【题型】填空题　【知识点】向量　【难度】easy
如图，点$E$、$F$分别是平行四边形$ABCD$的边$DC$、$BC$的中点，连接$DB$，如果$\overrightarrow{EF} = \vec{a}$，$\overrightarrow{BC} = \vec{b}$，那么向量$\overrightarrow{AB}$关于$\vec{a}$、$\vec{b}$的分解式为\underline{\ \ \ \ \ \ }。

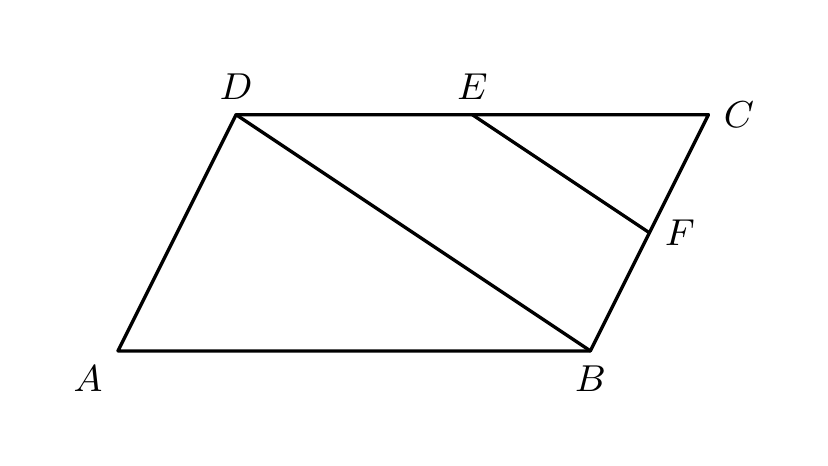
【解答】
\noindent【答案】$2\vec{a} + \vec{b}$

\vspace{1em}
\noindent【分析】本题考查向量的线性计算，根据题意，易得$BD = 2EF$，$BD \parallel EF$，进而得到$\overrightarrow{DB} = 2\overrightarrow{EF} = 2\vec{a}$，平行四边形的性质，得到$AD \parallel BC$，$AD = BC$，进而得到$\overrightarrow{AD} = \overrightarrow{BC} = \vec{b}$，再利用三角形法则，求出$\overrightarrow{AB}$即可。

\vspace{1em}
\noindent【详解】解：$\because$ 平行四边形$ABCD$，\\
$\therefore AD \parallel BC$，$AD = BC$，\\
$\therefore \overrightarrow{AD} = \overrightarrow{BC} = \vec{b}$，\\
$\because$ 点$E$、$F$分别是平行四边形$ABCD$的边$DC$、$BC$的中点，\\
$\therefore BD = 2EF$，$BD \parallel EF$，\\
$\therefore \overrightarrow{DB} = 2\overrightarrow{EF} = 2\vec{a}$，\\
$\therefore \overrightarrow{AB} = \overrightarrow{AD} + \overrightarrow{DB} = \vec{b} + 2\vec{a}$；\\
故答案为：$2\vec{a} + \vec{b}$。